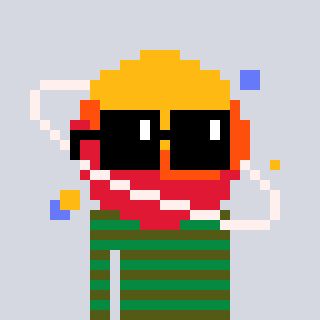
a pixel art character with square black sunglasses, a saturn-shaped head and a green-colored body on a cool background